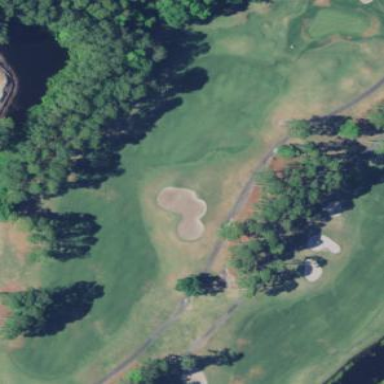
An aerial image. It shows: Grassy area designated as golf fairway.